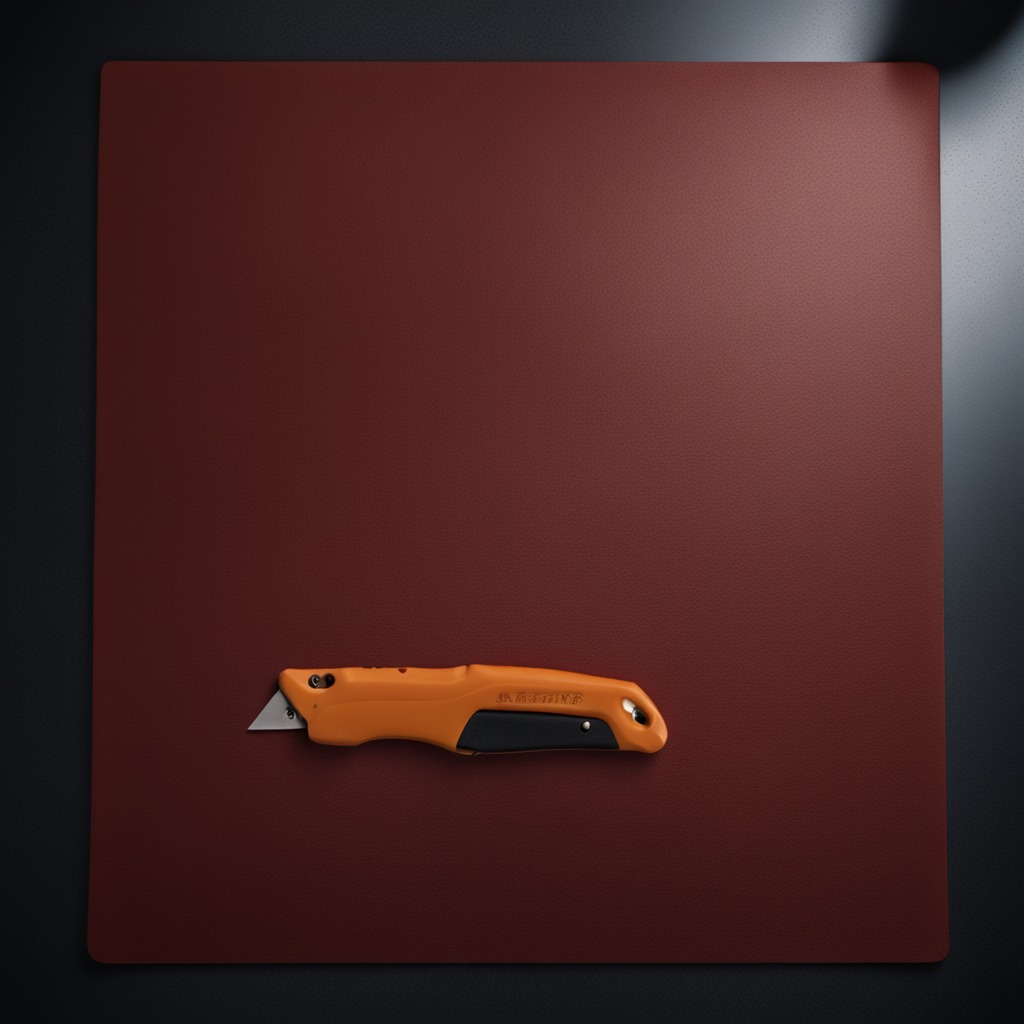
A utility knife is lying on the granite tabletop.